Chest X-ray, PA view. Patient: 54 years old, sex F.
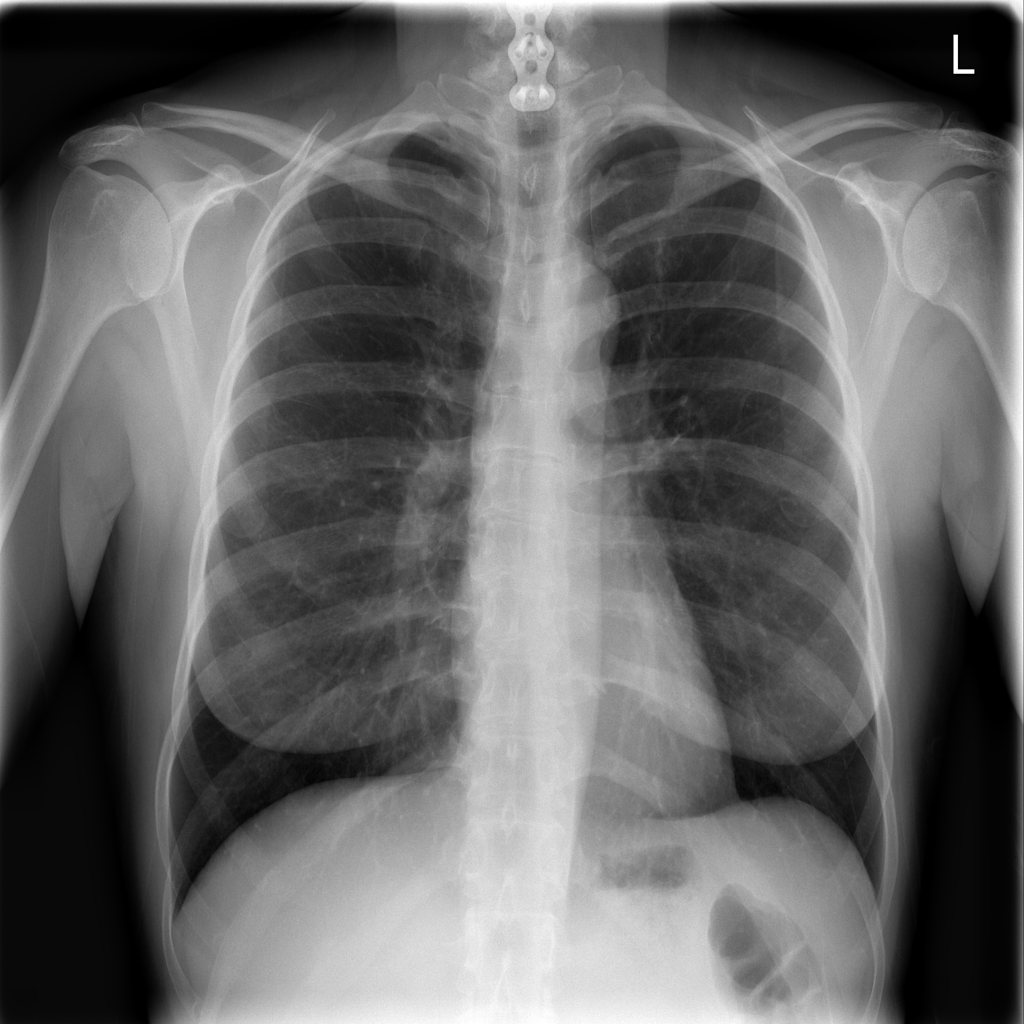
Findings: No Finding